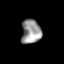
Tissue: prostate
Cell type: B cells
Senescence score: 0.7386
Nuclear area (px): 465
Mean DAPI intensity: 150.084